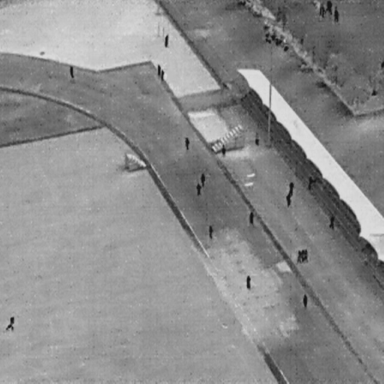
There are 23 People in the infrared image.